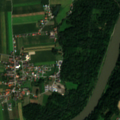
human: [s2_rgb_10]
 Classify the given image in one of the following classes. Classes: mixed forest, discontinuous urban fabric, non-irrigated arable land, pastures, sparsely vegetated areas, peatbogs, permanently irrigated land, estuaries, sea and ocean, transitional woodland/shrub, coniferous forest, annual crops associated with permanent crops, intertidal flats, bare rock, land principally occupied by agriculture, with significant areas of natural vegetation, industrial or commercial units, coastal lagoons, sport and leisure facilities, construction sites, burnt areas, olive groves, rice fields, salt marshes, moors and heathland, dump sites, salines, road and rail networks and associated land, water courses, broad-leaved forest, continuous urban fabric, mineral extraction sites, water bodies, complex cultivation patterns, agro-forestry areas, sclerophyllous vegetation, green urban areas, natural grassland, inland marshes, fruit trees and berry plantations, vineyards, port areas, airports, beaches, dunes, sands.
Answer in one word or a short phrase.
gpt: discontinuous urban fabric, non-irrigated arable land, complex cultivation patterns, broad-leaved forest, water courses